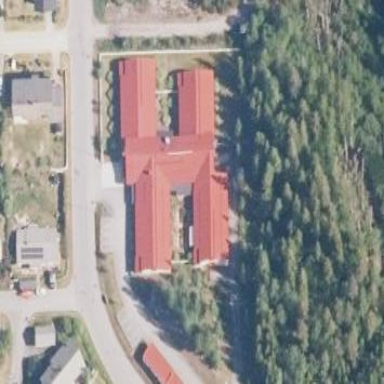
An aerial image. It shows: Nursing home building.